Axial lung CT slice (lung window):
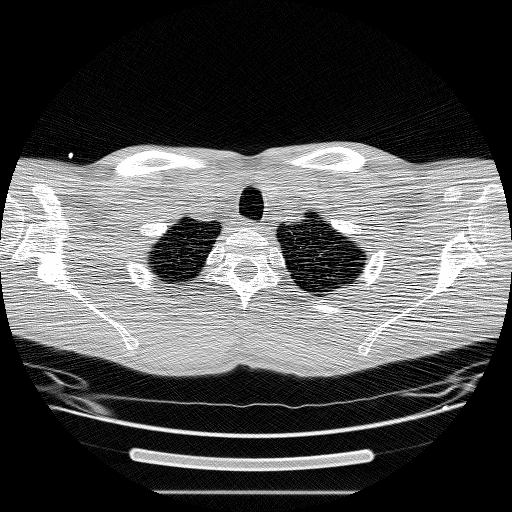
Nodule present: no